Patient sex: M
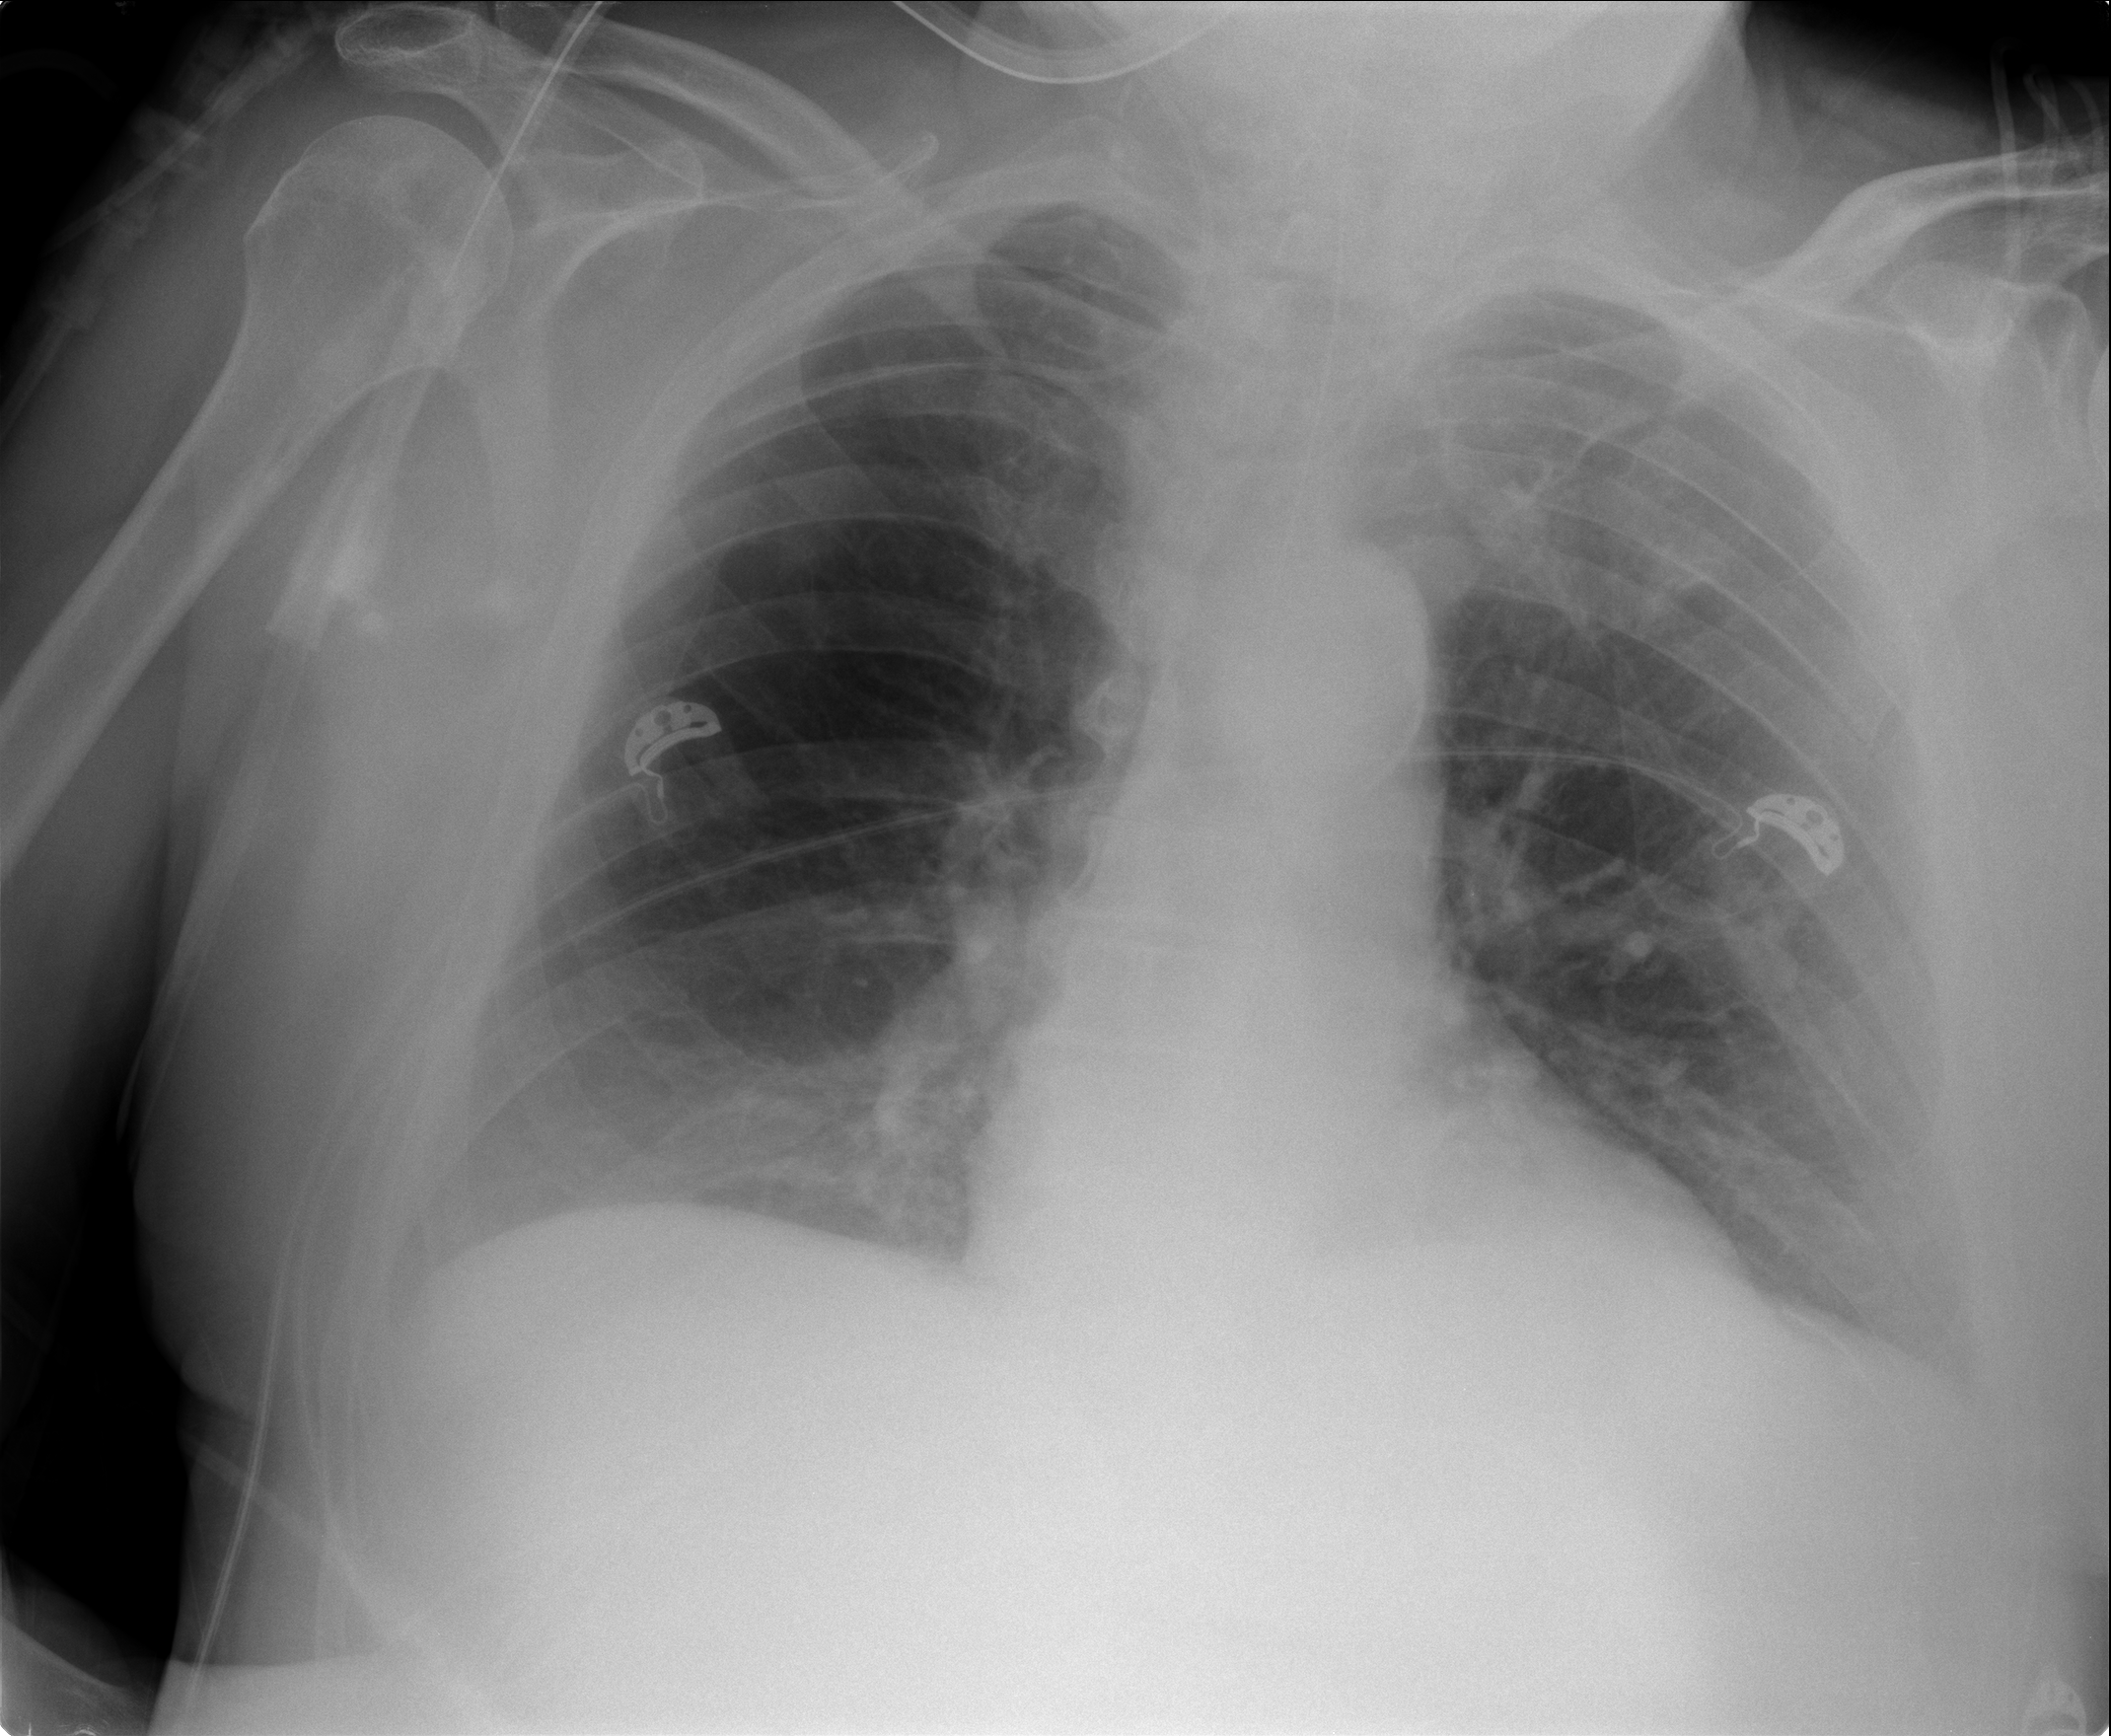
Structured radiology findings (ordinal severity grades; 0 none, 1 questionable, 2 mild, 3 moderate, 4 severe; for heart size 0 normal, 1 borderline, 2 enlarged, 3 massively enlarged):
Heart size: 0
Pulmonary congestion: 0
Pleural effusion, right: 0
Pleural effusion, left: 2
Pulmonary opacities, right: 0
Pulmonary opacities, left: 0
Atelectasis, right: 2
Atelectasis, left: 0